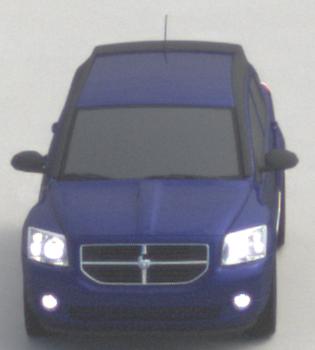
Make: Dodge
Model: Caliber 1.8
Detailed model: Caliber
Model produced from: 2006/06
Model produced until: 2009/03
Doors: 5
Color: blue
Road condition: dry road
Daytime: midday
Contrast: medium contrast